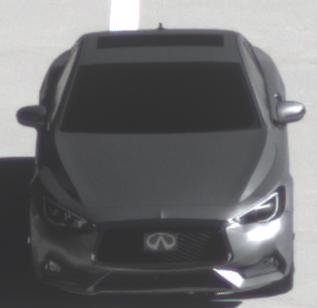
Make: Infiniti
Model: Q60 2.0t
Detailed model: Q60 (V37)
Model produced from: 2016/10
Model produced until: 2018/08
Doors: 2
Color: gray
Road condition: dry road
Daytime: morning or afternoon
Contrast: high contrast